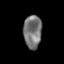
Tissue: skin
Cell type: T cells
Senescence score: 0.2013
Nuclear area (px): 589
Mean DAPI intensity: 117.735